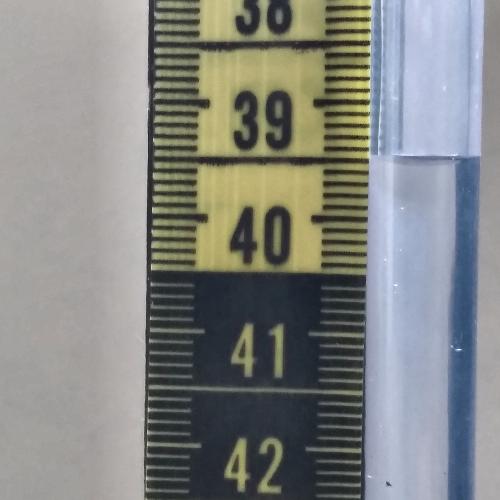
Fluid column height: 39.5 cm